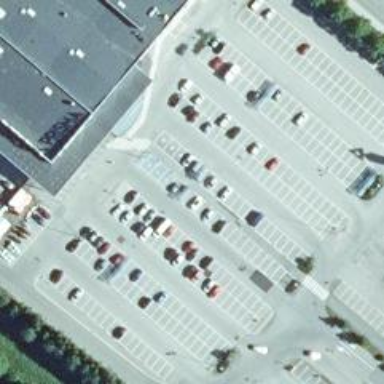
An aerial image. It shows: Trolley bay is visible in the image.